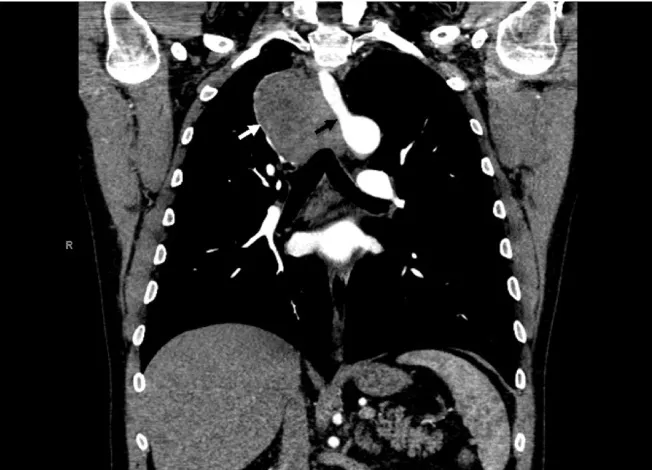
CT demonstrating retroesophageal SCA (black arrow) originating from aorta, medial to esophageal leiomyosarcoma (white arrow).
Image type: radiology (ct)